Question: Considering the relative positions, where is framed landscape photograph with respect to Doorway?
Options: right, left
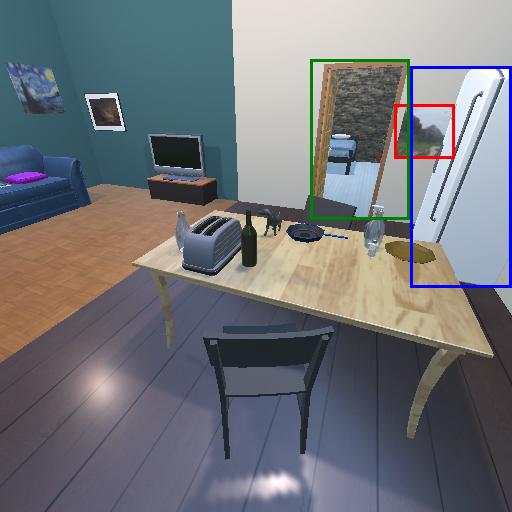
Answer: right